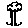
Label: tree